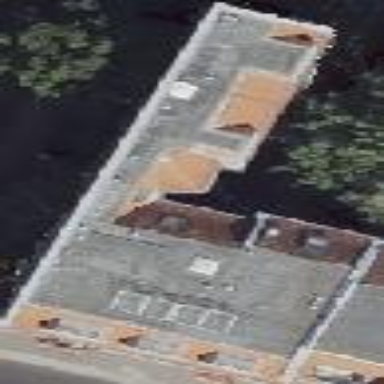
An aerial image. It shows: Saltbox shaped roof on apartment building.